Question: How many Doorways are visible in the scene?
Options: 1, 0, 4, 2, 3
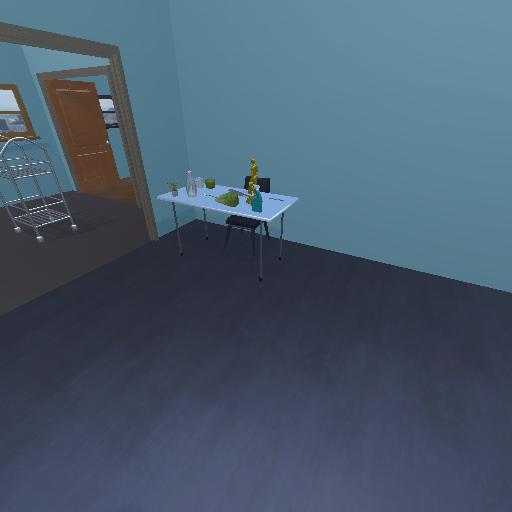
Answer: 1